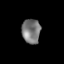
Tissue: lung
Cell type: T cells
Senescence score: 0.1842
Nuclear area (px): 445
Mean DAPI intensity: 121.951